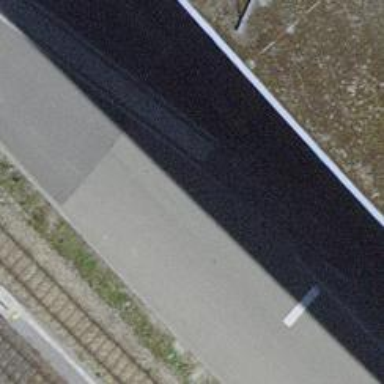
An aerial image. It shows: Railway switch.